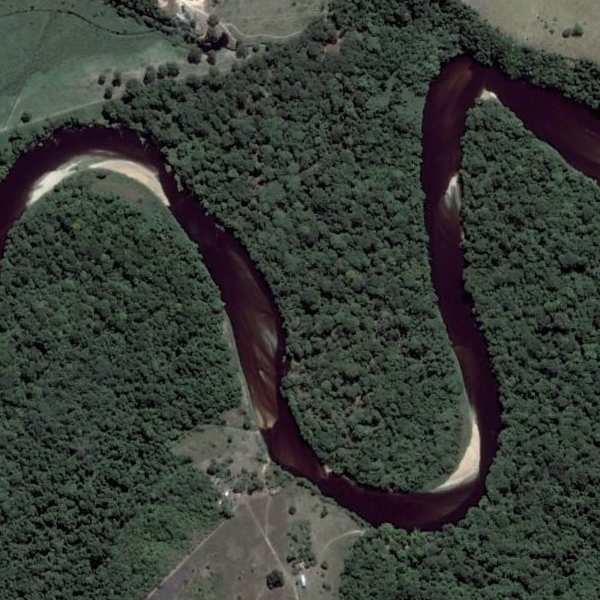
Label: River